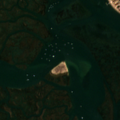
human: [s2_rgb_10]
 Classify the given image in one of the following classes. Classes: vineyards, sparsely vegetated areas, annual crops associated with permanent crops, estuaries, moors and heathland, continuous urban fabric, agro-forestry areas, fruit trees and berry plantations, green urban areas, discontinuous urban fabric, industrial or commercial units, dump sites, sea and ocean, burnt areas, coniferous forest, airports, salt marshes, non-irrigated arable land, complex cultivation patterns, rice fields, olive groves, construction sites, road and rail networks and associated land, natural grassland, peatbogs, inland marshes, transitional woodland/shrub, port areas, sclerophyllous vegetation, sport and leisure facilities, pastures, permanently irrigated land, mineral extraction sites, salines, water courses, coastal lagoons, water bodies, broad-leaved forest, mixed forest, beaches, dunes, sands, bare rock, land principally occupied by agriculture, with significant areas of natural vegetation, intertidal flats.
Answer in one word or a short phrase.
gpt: continuous urban fabric, salt marshes, coastal lagoons